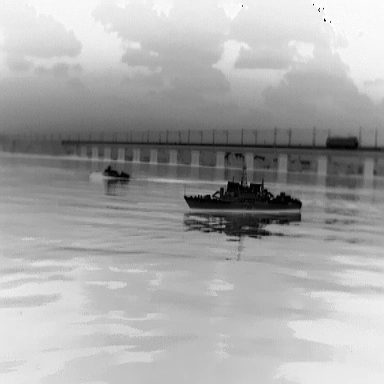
There are two objects shown in the infrared image, including a warship, and a canoe.